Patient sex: M
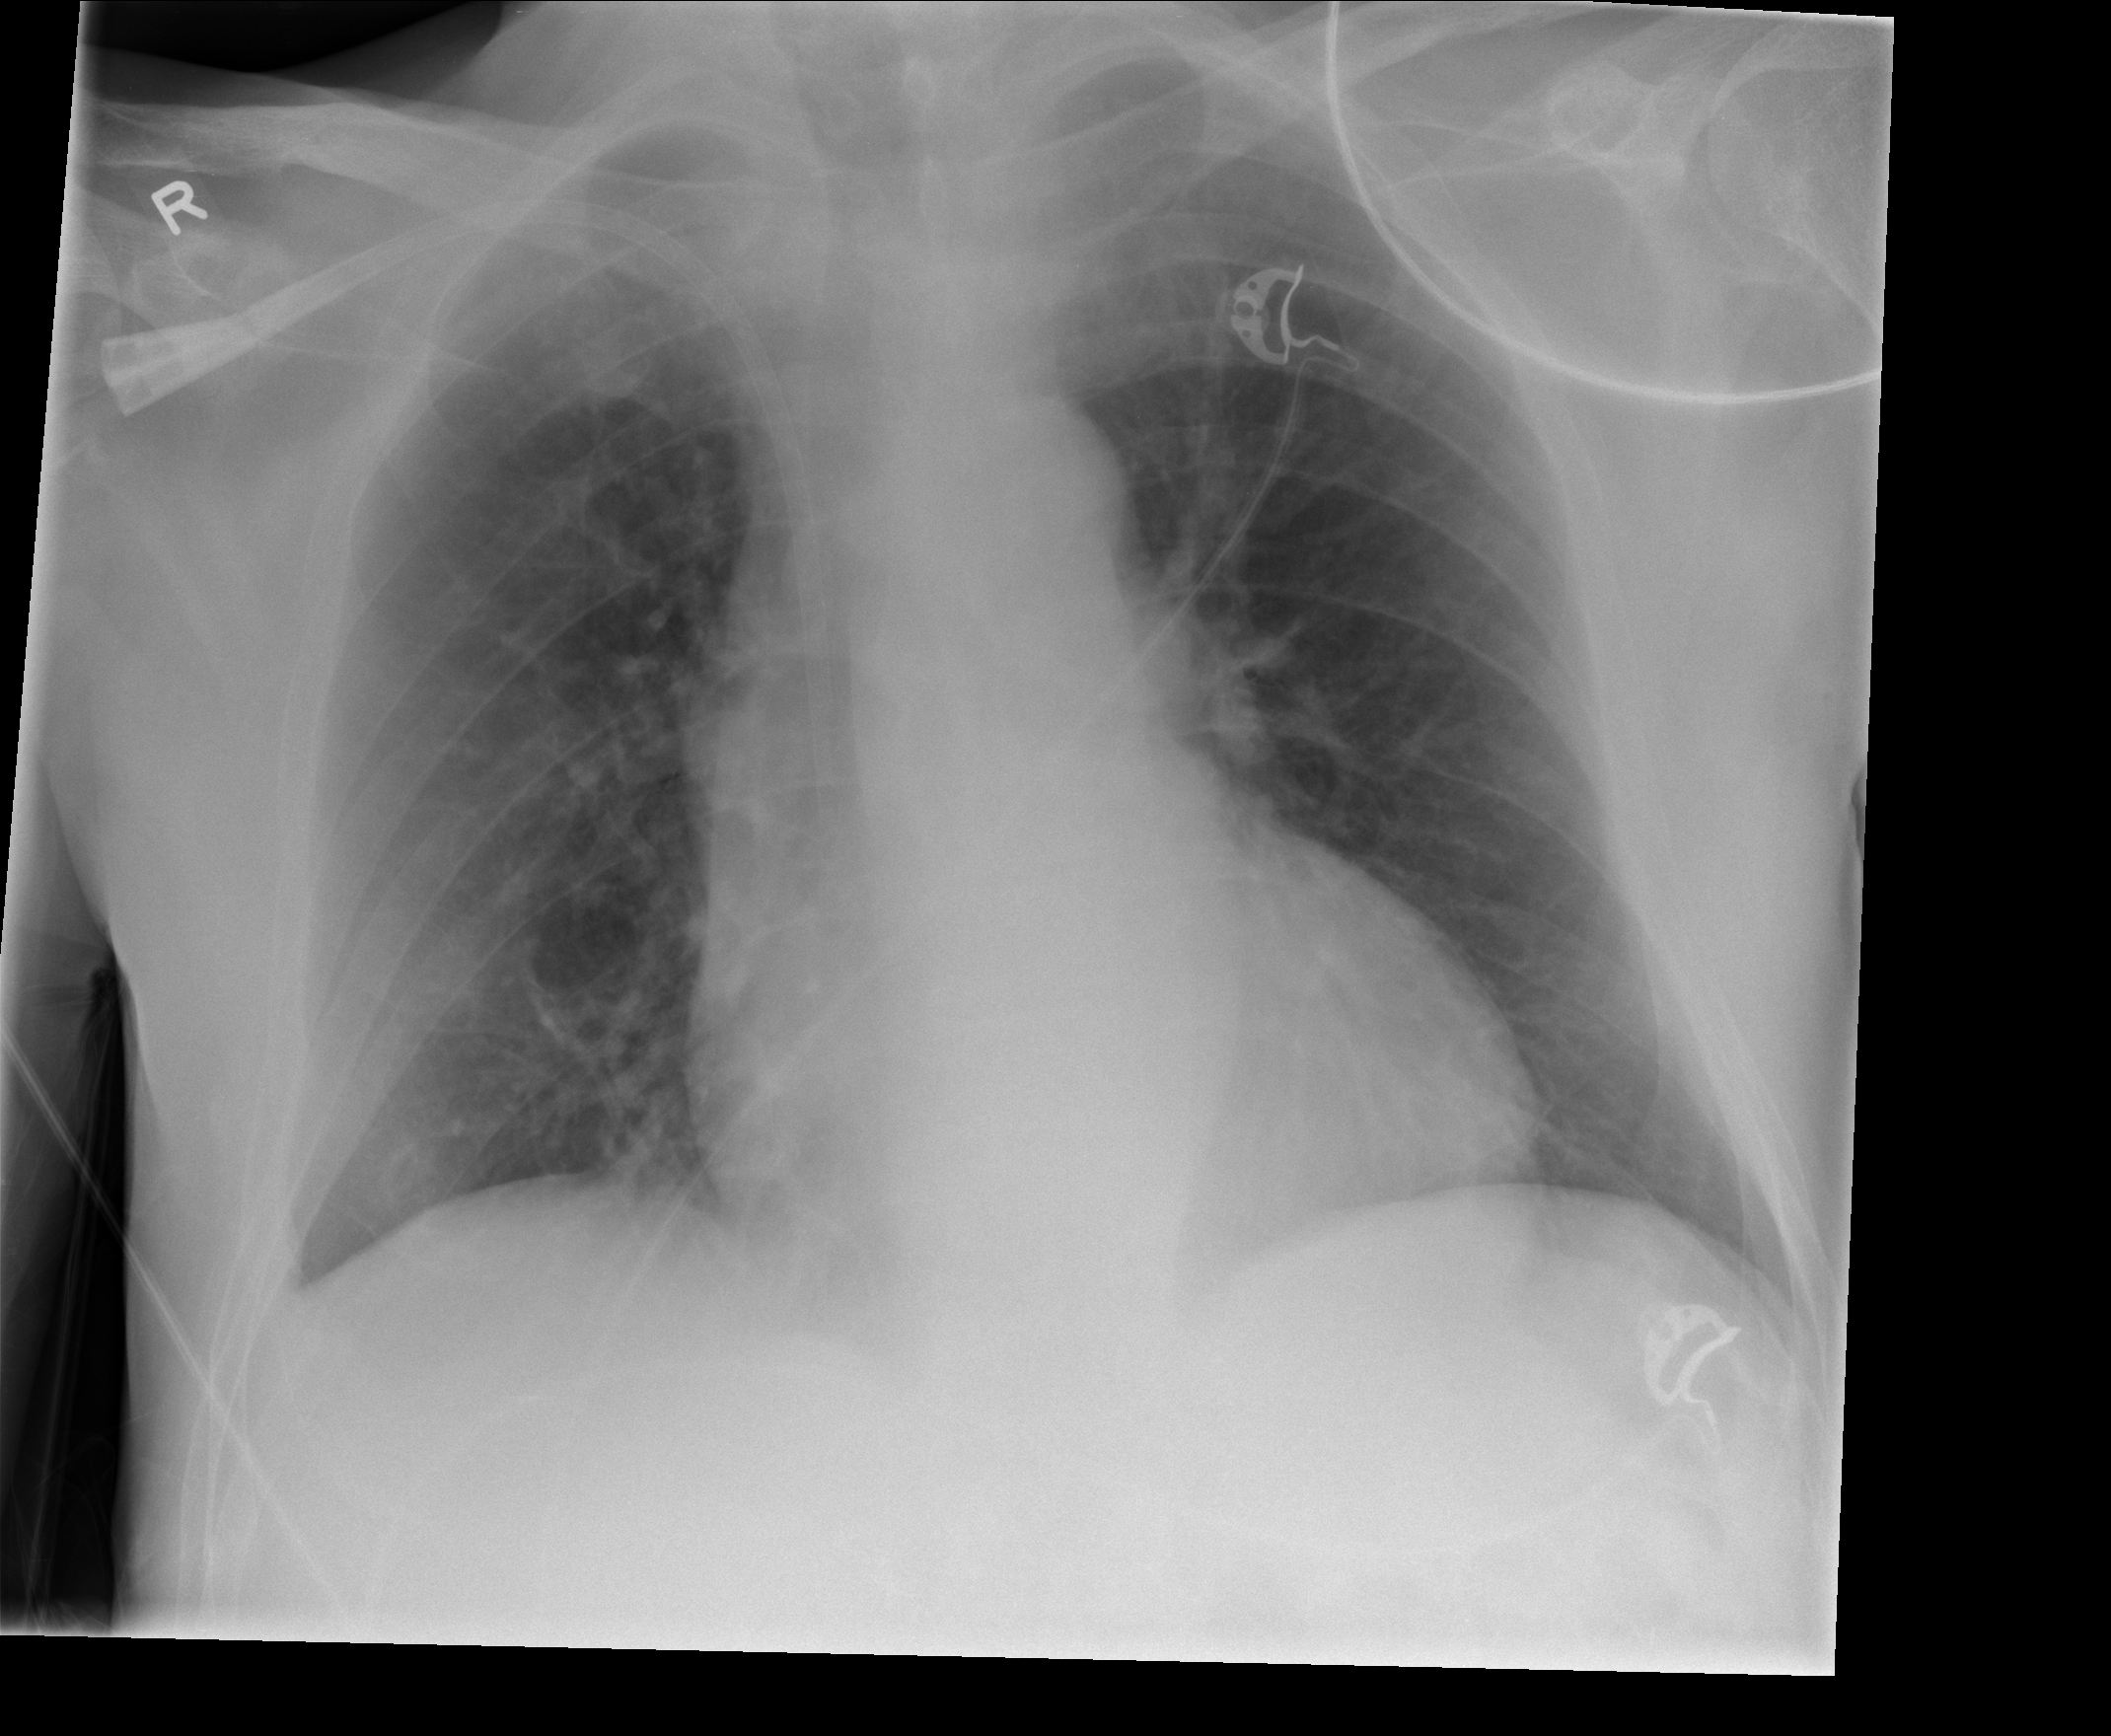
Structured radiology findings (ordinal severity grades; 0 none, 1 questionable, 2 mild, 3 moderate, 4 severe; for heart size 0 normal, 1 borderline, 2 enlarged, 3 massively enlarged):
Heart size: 0
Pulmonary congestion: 0
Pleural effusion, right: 1
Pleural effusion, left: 0
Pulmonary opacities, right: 0
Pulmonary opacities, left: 0
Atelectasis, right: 0
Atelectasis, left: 0